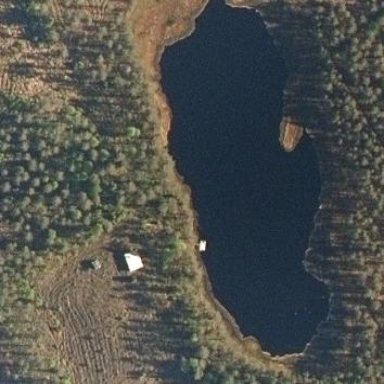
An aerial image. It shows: Lake with natural water.